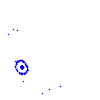
Particle: electron